Interaction volume radius: 5 \u00c5
Interaction volume height: 35 \u00c5
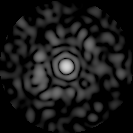
Disorder parameter: 0.8561